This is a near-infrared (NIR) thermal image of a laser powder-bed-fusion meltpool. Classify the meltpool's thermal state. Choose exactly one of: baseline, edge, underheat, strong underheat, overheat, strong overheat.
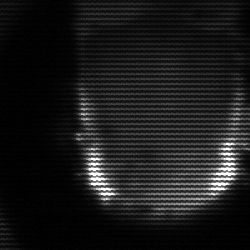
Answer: baseline